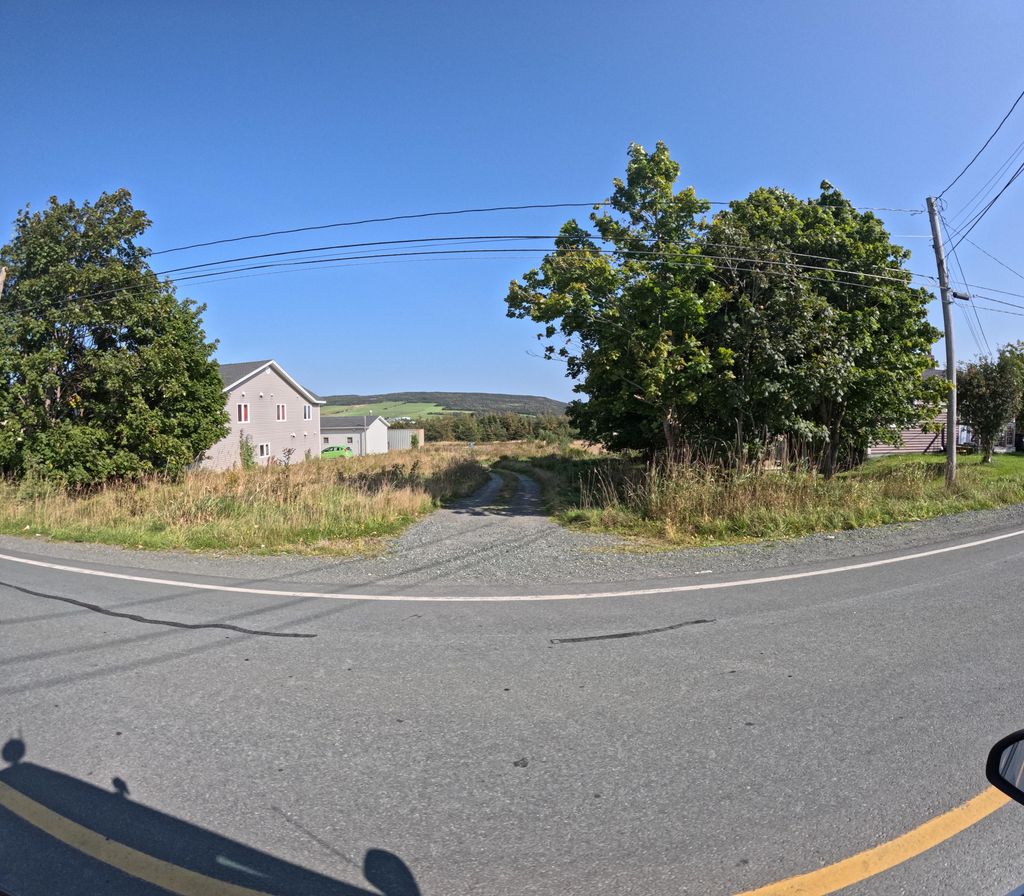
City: st_johns